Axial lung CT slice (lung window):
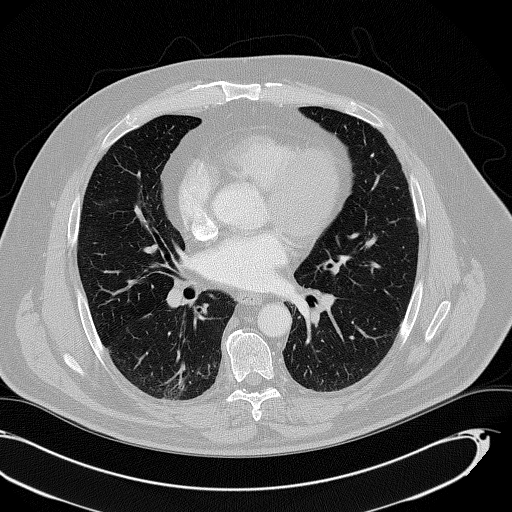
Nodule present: no